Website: bh-photo
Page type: store-pickup
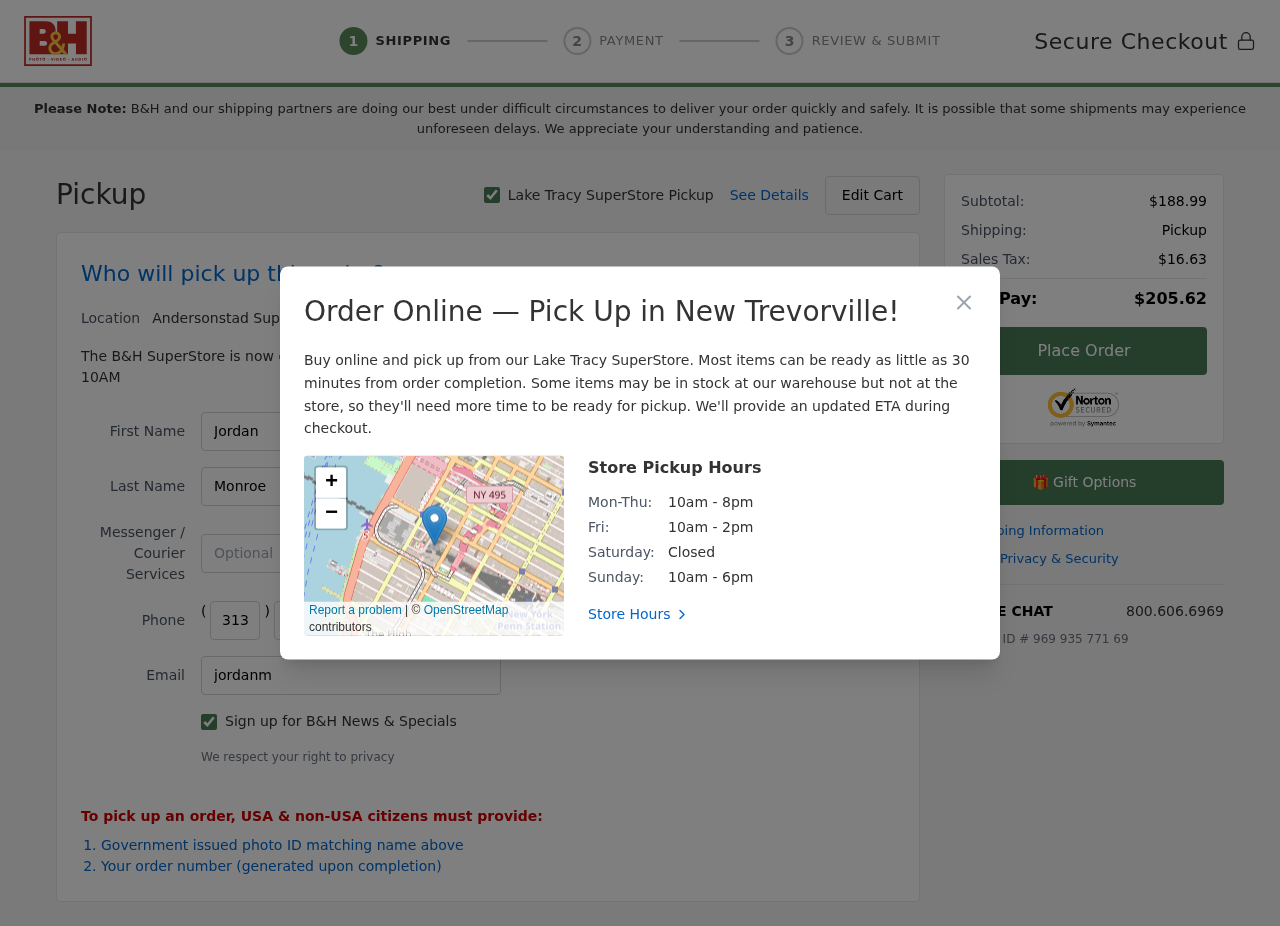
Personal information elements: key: PII_CITY
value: Lake Tracy
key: PII_CITY2
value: Andersonstad
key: PII_CITY3
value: New Trevorville
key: PII_EMAIL
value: jordanmonroe@yahoo.com
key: PII_FIRSTNAME
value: Jordan
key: PII_LASTNAME
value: Monroe
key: PII_PHONE_AREA
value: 313
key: PII_PHONE_PREFIX
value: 494
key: PII_PHONE_SUFFIX
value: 9131
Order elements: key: ORDER_SUBTOTAL
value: $188.99
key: ORDER_TAX
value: $16.63
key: ORDER_TOTAL
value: $205.62
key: ORDER_ID
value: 969 935 771 69